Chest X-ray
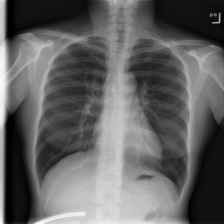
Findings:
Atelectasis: negative
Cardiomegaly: negative
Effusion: negative
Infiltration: positive
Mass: negative
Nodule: negative
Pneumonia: negative
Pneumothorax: negative
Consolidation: negative
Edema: negative
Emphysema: negative
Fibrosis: negative
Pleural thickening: negative
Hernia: negative